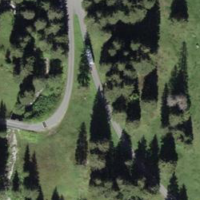
EUNIS habitat code: 23
Species observed at this site:
Miramella alpina
Dactylorhiza majalis
Bartsia alpina